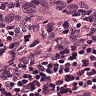
Metastatic tissue present: yes